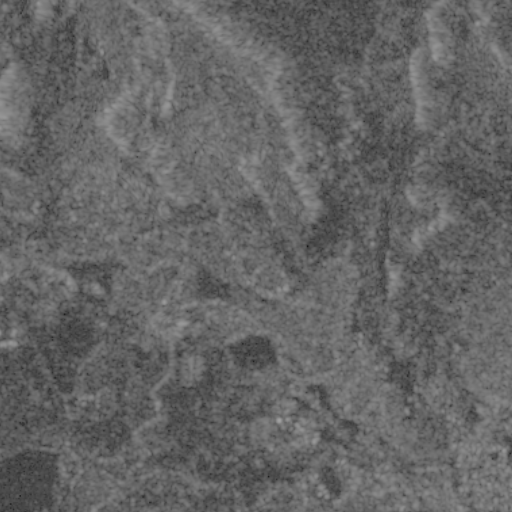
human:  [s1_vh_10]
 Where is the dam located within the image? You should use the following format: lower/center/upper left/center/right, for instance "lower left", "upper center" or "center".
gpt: The dam is located in the lower left of the image.
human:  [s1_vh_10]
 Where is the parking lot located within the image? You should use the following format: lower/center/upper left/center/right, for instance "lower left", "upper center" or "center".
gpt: The parking lot is located in the lower center of the image.
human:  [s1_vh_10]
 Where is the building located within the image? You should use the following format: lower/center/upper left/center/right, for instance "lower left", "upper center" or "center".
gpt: The building is located in the lower right of the image.
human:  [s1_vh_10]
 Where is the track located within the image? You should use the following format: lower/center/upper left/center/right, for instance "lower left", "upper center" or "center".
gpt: There is no track in the image.

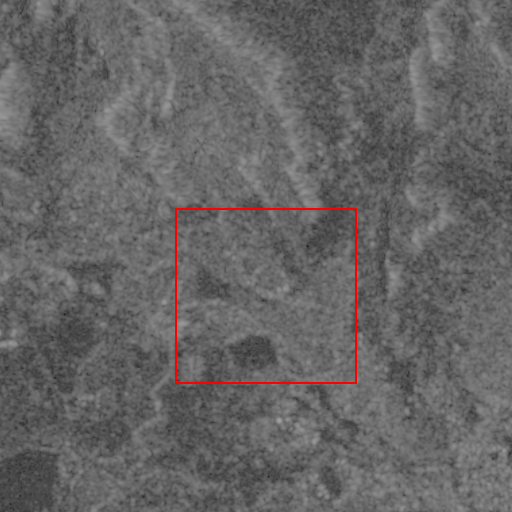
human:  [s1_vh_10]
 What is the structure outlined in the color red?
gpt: The structure outlined in red is a crop field.
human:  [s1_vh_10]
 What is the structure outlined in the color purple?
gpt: There is no purple outline.